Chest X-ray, PA view. Patient: 45 years old, sex F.
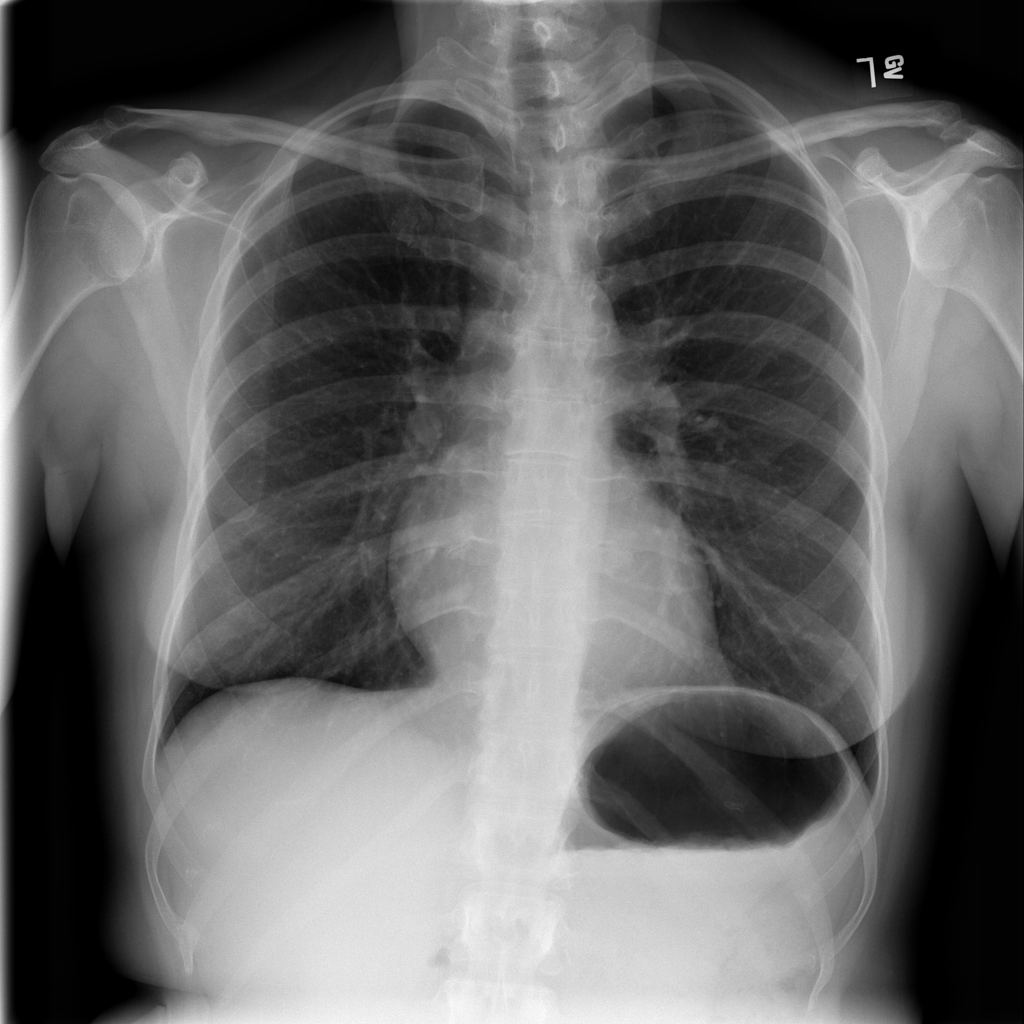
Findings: No Finding